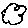
Label: cloud